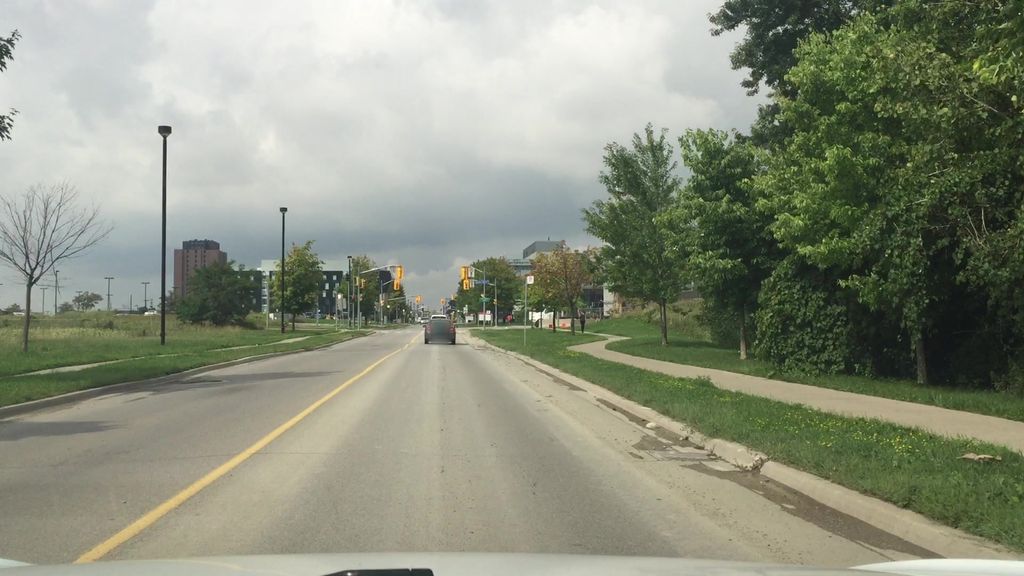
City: toronto